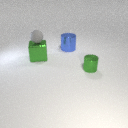
large blue metal cylinder to the right of large green metal cube